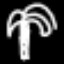
Label: palm tree